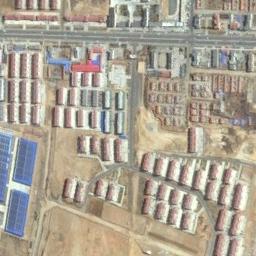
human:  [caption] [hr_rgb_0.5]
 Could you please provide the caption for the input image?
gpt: There is a long building on the left of the industrial area .

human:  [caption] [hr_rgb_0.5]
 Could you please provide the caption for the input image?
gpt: Neatly settled factory buildings and roads in an industrial area with free land .

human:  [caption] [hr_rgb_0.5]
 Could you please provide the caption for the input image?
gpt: There are many houses of different shapes and sizes in the industrial zone .

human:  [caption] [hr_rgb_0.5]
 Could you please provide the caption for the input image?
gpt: The industrial area has lots of neatly arranged workshops of different sizes .

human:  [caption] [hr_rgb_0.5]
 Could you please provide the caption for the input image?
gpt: There are many brown buildings and some empty land on the industrial area .